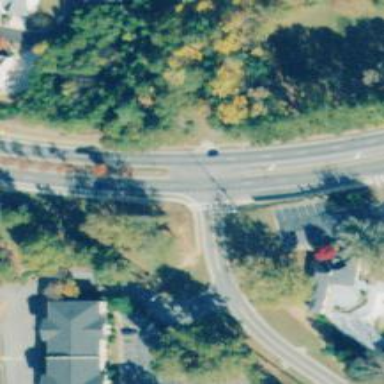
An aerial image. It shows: Marked crossing on the road.